Interaction volume radius: 5 \u00c5
Interaction volume height: 10 \u00c5
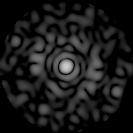
Disorder parameter: 0.859